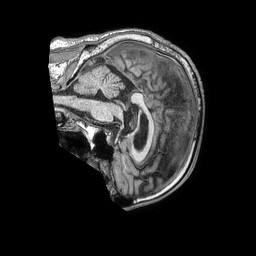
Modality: T1w
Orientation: sagittal
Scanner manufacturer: philips
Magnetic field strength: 1.5 T
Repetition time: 0.007558 s
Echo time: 0.003447 s